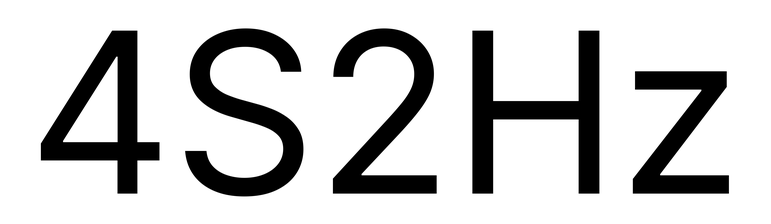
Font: Inter_Regular